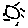
Label: sun